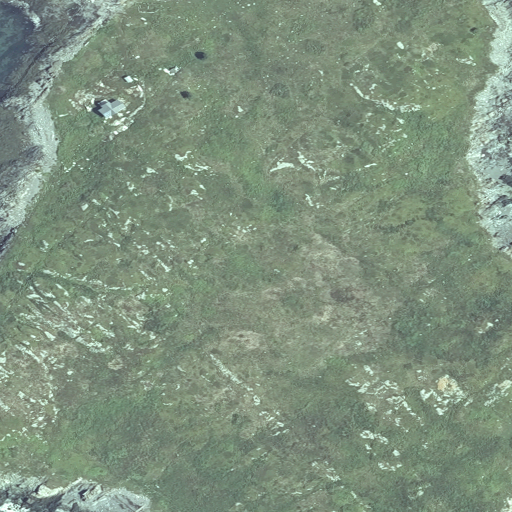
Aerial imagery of island in Maine named Foster Island containing grassland, herbaceous wetlands, and open water